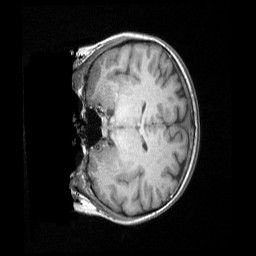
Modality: T1w
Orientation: coronal
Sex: female